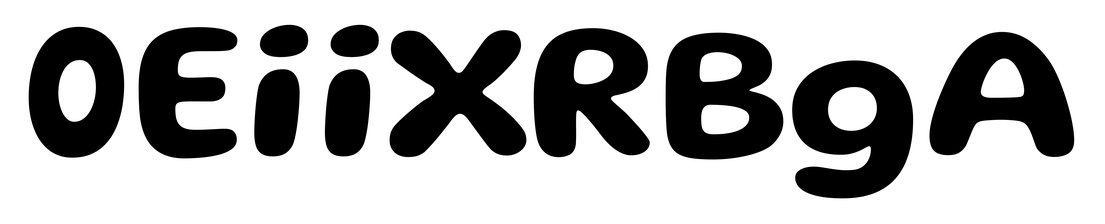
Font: Gluten_SemiBold